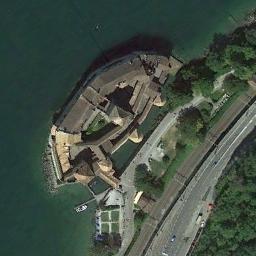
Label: palace